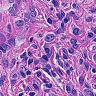
Metastatic tissue present: yes